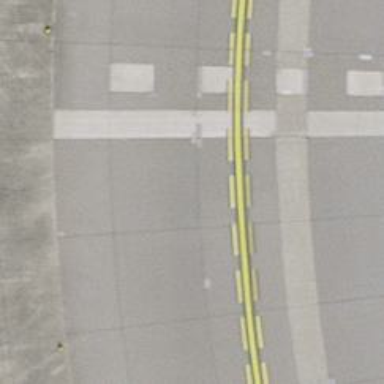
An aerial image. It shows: View of taxiway at the airport.